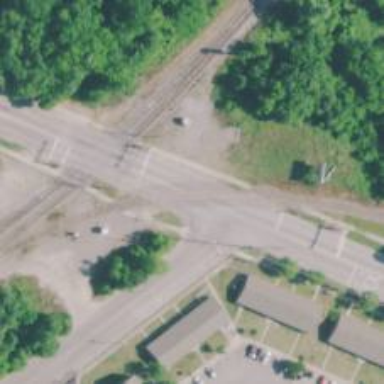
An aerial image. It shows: Railway level crossing.